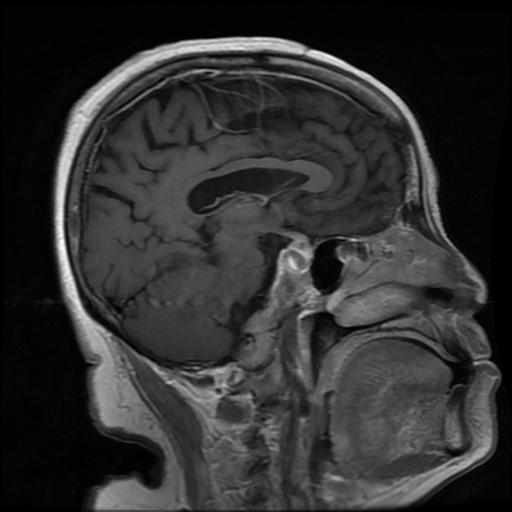
Label: pituitary